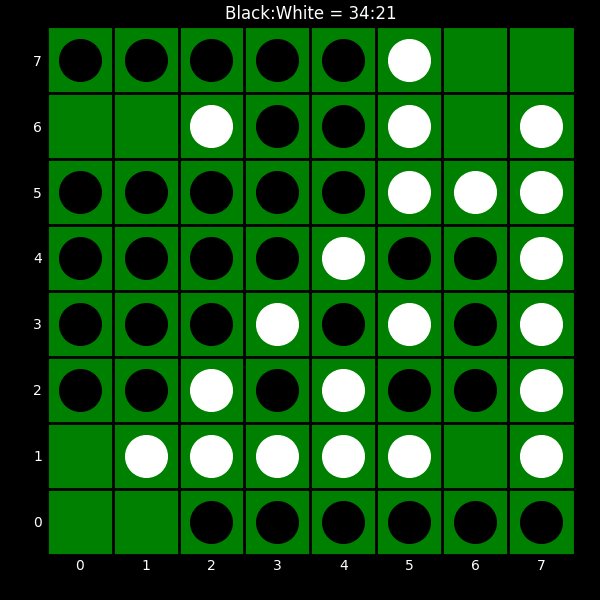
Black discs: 34
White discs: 21